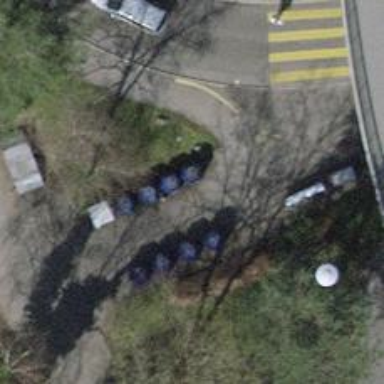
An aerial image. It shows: Recycling container for recycling.